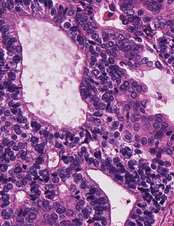
Tumor epithelial tissue: yes
Tumor-associated stroma tissue: no
Normal tissue: no